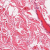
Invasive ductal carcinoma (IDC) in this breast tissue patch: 0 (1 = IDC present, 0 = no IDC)